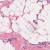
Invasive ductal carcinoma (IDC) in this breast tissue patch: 1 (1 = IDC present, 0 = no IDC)